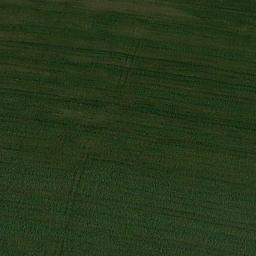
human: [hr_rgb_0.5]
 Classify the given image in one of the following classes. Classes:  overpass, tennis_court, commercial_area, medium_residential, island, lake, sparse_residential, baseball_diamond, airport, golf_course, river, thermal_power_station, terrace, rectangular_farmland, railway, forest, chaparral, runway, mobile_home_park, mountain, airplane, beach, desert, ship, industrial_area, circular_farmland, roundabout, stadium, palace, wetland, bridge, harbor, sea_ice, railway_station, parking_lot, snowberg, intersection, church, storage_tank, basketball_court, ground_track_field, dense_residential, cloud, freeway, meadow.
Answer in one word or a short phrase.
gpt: meadow